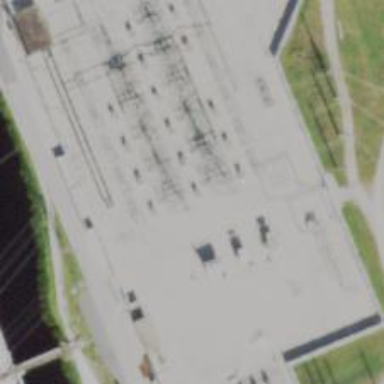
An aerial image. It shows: Switch for power supply.